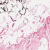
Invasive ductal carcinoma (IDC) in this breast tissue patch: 0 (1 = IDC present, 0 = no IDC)